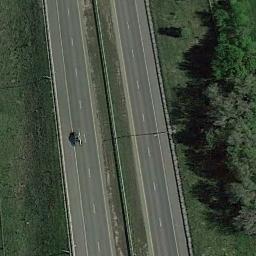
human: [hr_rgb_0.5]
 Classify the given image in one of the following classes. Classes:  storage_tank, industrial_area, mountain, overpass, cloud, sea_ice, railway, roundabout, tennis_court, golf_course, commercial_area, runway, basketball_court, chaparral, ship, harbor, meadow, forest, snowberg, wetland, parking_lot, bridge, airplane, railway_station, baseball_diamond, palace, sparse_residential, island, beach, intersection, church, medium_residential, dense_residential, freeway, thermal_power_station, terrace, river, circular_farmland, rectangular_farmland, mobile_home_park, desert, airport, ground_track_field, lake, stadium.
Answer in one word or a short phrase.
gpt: freeway